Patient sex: M
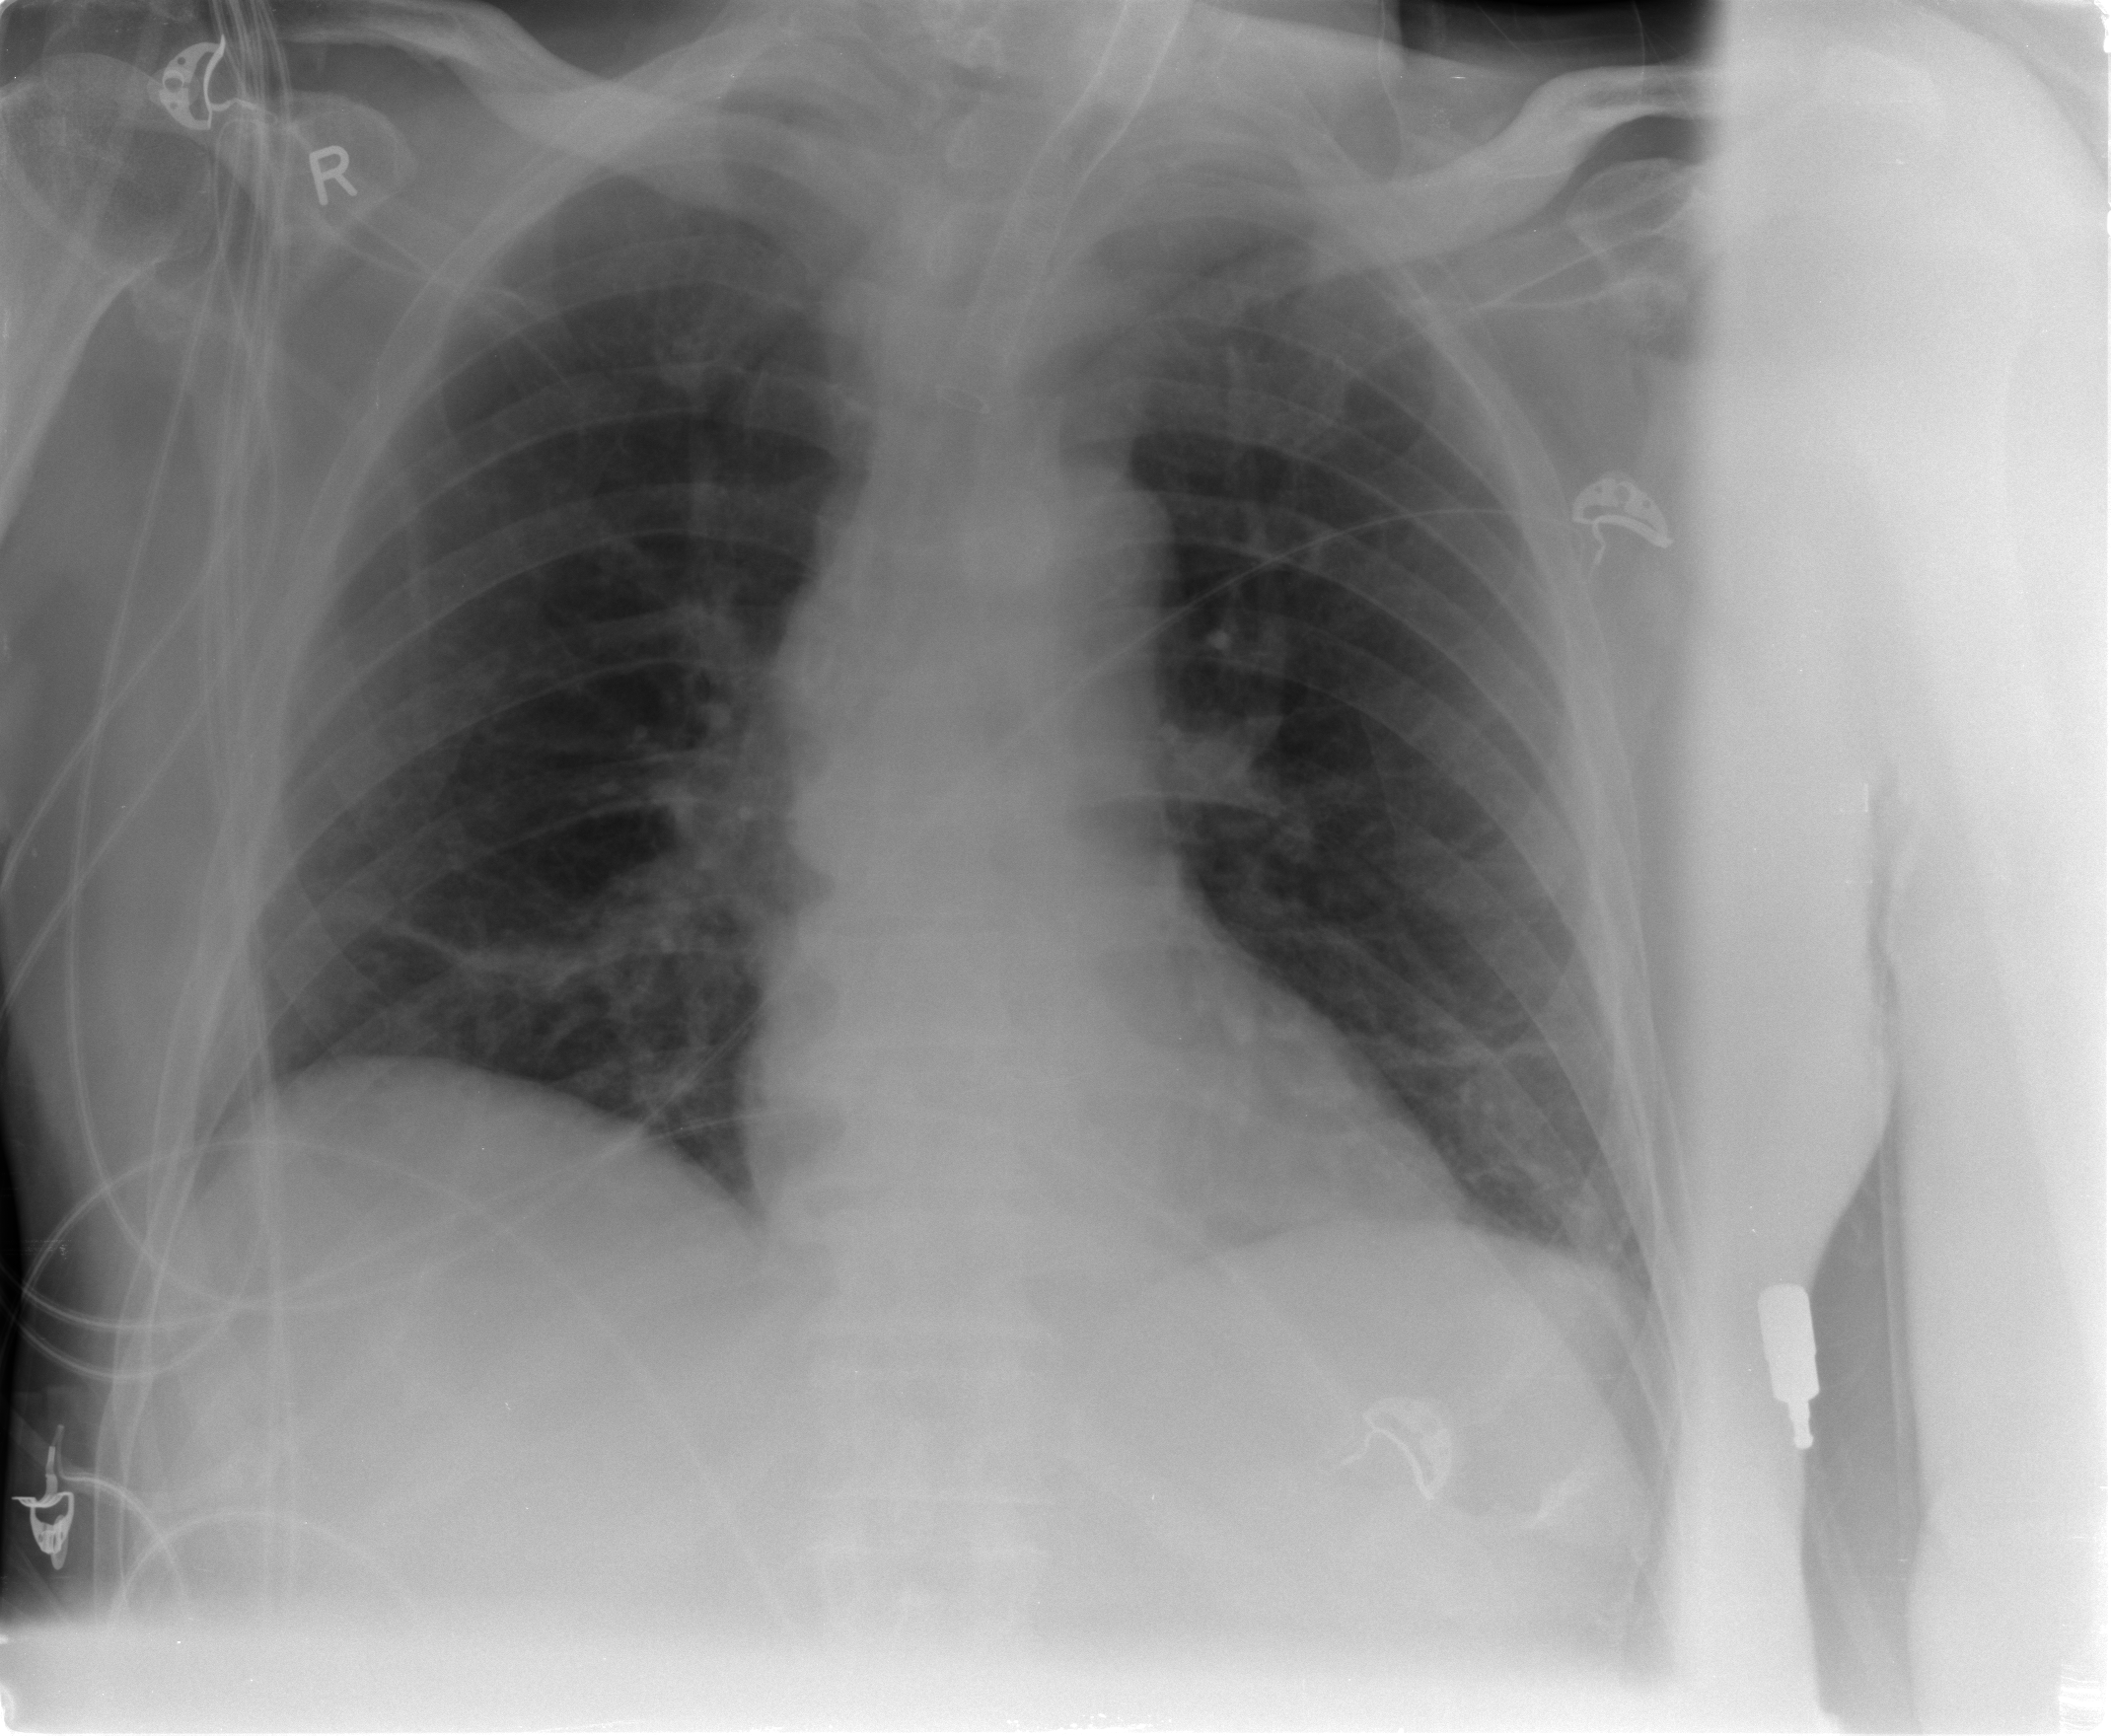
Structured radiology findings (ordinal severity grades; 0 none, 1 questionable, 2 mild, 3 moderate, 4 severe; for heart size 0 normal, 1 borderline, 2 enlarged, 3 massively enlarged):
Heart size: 0
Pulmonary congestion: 0
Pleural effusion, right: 1
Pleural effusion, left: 1
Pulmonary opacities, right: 0
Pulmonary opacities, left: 0
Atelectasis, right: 2
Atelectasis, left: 2